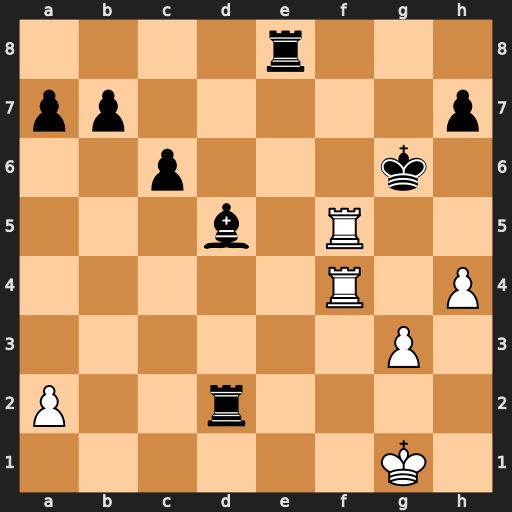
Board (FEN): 4r3/pp5p/2p3k1/3b1R2/5R1P/6P1/P2r4/6K1
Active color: w
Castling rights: -
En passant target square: -
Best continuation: Rg5+ Kh6 Rf6#